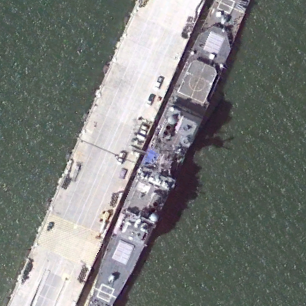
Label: Ticonderoga-class_cruiser